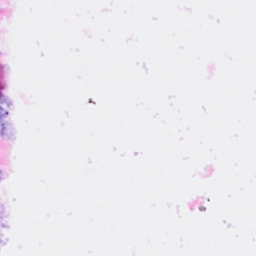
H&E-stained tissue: Breast